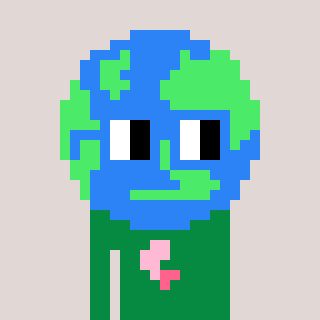
a pixel art character with square blue glasses, a earth-shaped head and a green-colored body on a warm background